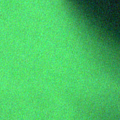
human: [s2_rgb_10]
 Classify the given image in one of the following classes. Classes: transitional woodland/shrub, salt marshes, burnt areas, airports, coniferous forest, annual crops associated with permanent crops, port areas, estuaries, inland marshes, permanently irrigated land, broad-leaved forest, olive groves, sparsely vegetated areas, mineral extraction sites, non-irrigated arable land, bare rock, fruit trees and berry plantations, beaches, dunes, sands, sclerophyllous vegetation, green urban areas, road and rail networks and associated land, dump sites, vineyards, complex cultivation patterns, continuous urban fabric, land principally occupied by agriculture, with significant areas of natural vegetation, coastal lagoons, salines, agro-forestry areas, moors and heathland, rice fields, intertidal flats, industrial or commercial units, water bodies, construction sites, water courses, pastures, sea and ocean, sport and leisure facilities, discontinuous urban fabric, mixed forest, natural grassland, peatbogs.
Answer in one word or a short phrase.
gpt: coastal lagoons